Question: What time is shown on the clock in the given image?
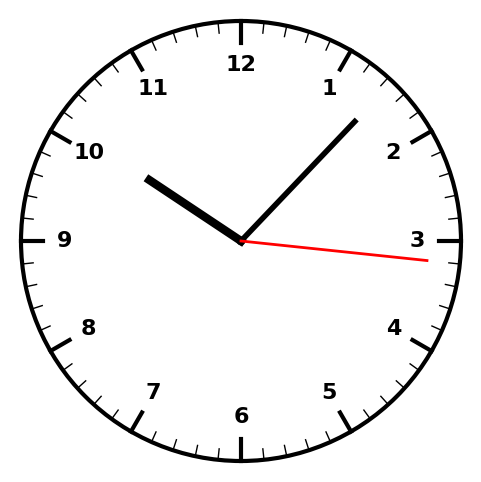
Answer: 10:07:16